The trace is the raw vibration amplitude of a rotating bearing as a function of time. Classify the bearing condition as one of: normal, inner_race, outer_race, ball.
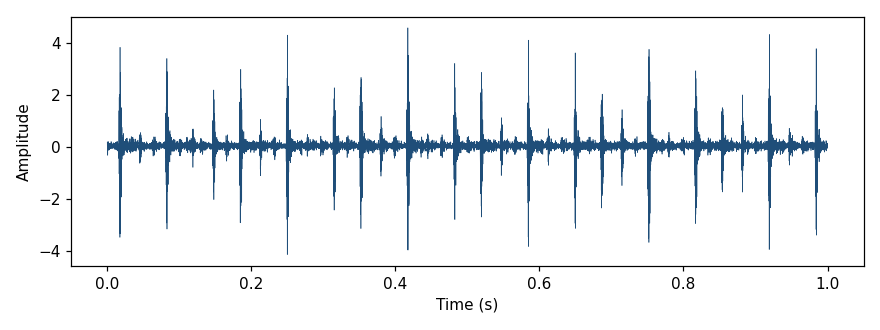
Answer: outer_race